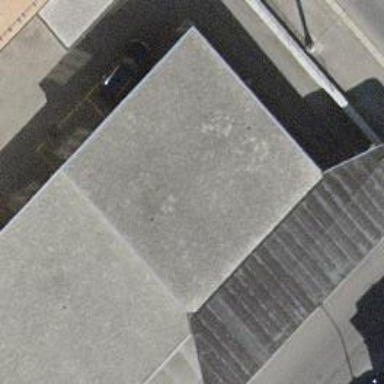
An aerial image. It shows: View of roof of building.